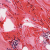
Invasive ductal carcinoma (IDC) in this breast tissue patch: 0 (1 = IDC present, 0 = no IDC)